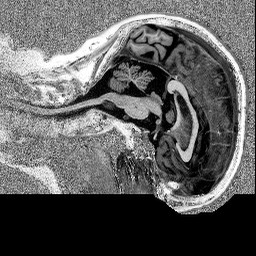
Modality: MP2RAGE
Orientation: sagittal
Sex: female